Question: In my app I have a view who's task is to display items and prices related to this item.
Here's how my view renders the table results:
'''
@if (Model.Count > 0)
{
<table>
<tr>
<th>
@Html.ActionLink("Object Name", "BrowseObjectList", new { _sortOrder = ViewBag.CardNameSortParm })
</th>
<th>
Object Image
</th>
<th>
@Html.ActionLink("Object Provider Name", "BrowseObjectList", new { _sortOrder = ViewBag.ObjectProviderNameSortParm })
</th>
<th>
@Html.ActionLink("Highest Price", "BrowseObjectList", new { _sortOrder = ViewBag.HighestPriceSortParm })
</th>
<th>
@Html.ActionLink("Price Date", "BrowseObjectList", new { _sortOrder = ViewBag.PriceDateSortParm })
</th>
</tr>
@for (int i = 0; i < Model.Count; i++)
{
var className = i%2 == 0 ? "even" : "odd";
<tr class="@className">
<th rowspan="5">
@Html.ActionLink(Model[i].m_Obj.m_ObjName, "ObjectPriceLists", new { id = Model[i].m_Obj.m_ID}, new {@class = "NavLink" })
</th>
<th rowspan="5">
@Html.Image(Model[i].m_Obj.m_ObjImageLink, Model[i].m_Obj.m_ObjName, null)
</th>
@for (int j = 0; j < Model[i].m_ItemPriceLists.Count; j++)
{
<tr class="@className">
<td style="height: 100%">@Html.DisplayFor(item => item[i].m_ItemPriceLists[j].m_Provider.m_ProviderName)</td>
<td style="height: 100%">@Html.DisplayFor(item => item[i].m_ItemPriceLists[j].m_PriceHigh)</td>
<td style="height: 100%">@Html.DisplayFor(item => item[i].m_ItemPriceLists[j].m_PriceListDate)</td>
</tr>
}
</tr>
}
</table>
}
'''
Right now, it renders "Ok" as the view shapes up to what I wanted, something like this:
'''
Object Name Object Image Provider Highest Price Price Date
Prov 1 1 2013-05-03
Prov 2 2 2013-05-03
Object 1 Image Prov 3 3 2013-05-03
Prov 4 4 2013-05-03
'''
Now that's the WANTED result. The "Object Name" column is a single column, like in an excel page, and the image is a single column as well. Each of the "providers / highest price / price date" is a single line on the as the object name and image. However what I have is something shaped like this:
'''
Object Name Object Image Provider Highest Price Price Date
Prov 1 1 2013-05-03
Prov 2 2 2013-05-03
Prov 3 3 2013-05-03
Object 1 Image Prov 4 4 2013-05-03
'''
What you need to see here is that the 4th provider line resizes in height to match the scale of the image and object. The "Object 1" column and the "Image" takes the height of the image, but the height is not divided evenly between each four providers. Only the 4th resizes to fill the remaining spaces.
Now I know my html layout may be crappy since I'm beginning in html formatting, and I'd like to know how to shape this correctly so that every lines are evenly sized.
My case is hard to describe, but here's an excel demonstration of what I want and what I got:

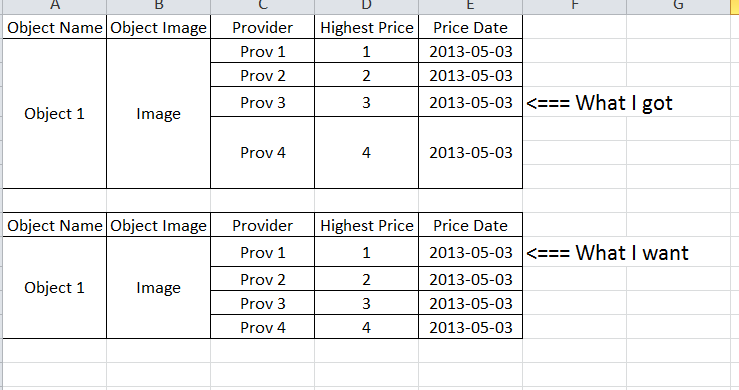
Answer: This might need some tweaking from your side, but I'd image something like this should do it:
'''
@for (int i = 0; i < Model.Count; i++)
{
var className = i%2 == 0 ? "even" : "odd";
@for (int j = 0; j < Model[i].m_ItemPriceLists.Count; j++)
{
<tr class="@className" style="height:38px;">
@if(j == 0) {
<td rowspan="4">
@Html.ActionLink(Model[i].m_Obj.m_ObjName, "ObjectPriceLists", new { id = Model[i].m_Obj.m_ID}, new {@class = "NavLink" })
</td>
<td rowspan="4">
@Html.Image(Model[i].m_Obj.m_ObjImageLink, Model[i].m_Obj.m_ObjName, null)
</td>
} else {
<td></td>
}
<td> @Html.DisplayFor(item => item[i].m_ItemPriceLists[j].m_Provider.m_ProviderName)</td>
<td> @Html.DisplayFor(item => item[i].m_ItemPriceLists[j].m_PriceHigh)</td>
<td> @Html.DisplayFor(item => item[i].m_ItemPriceLists[j].m_PriceListDate)</td>
</tr>
}
}
'''
Dtyle your rows with a fixed height in pixels, being image height/rowspan.. <URL>